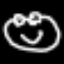
Label: frog